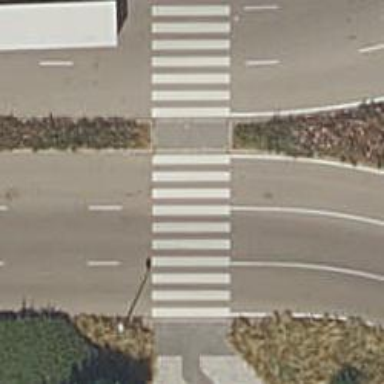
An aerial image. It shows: Uncontrolled road crossing.